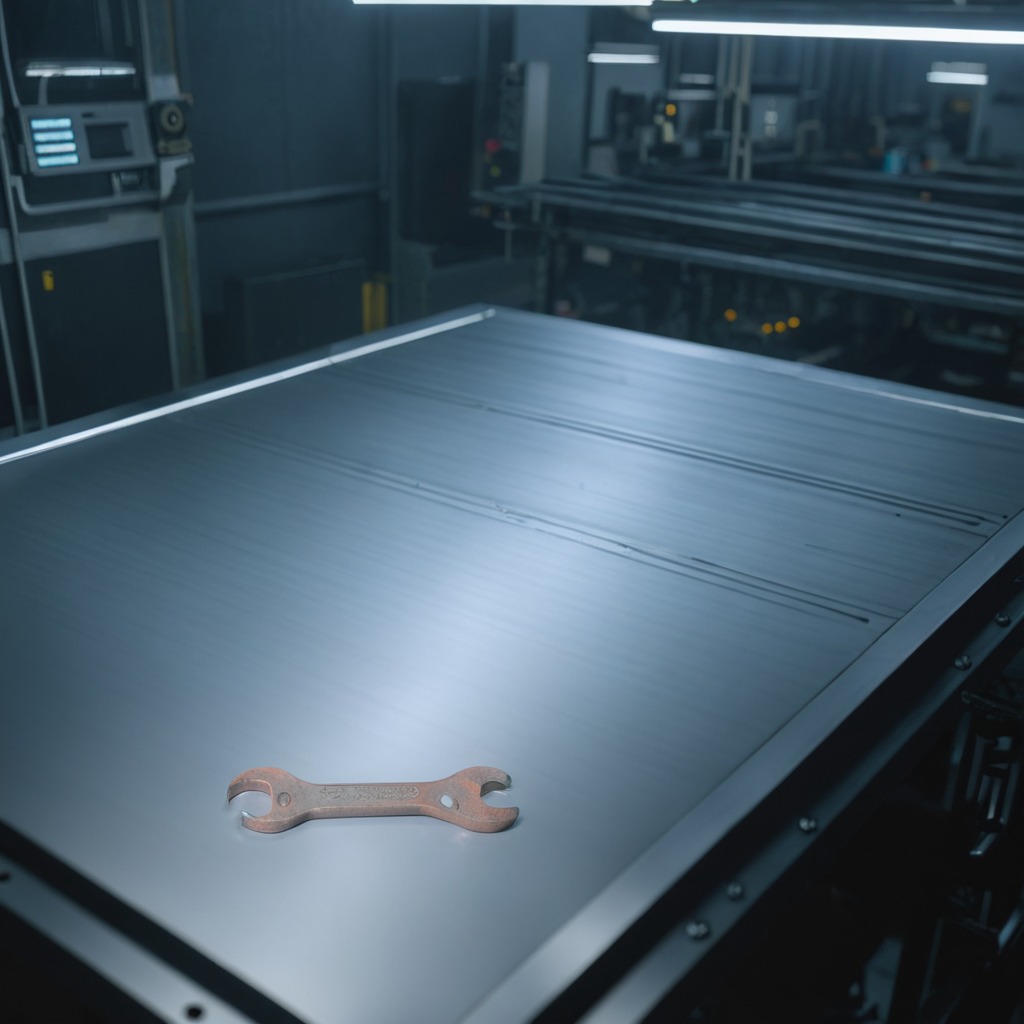
A wrench is lying on the metal table in the machine shop under fluorescent lights.